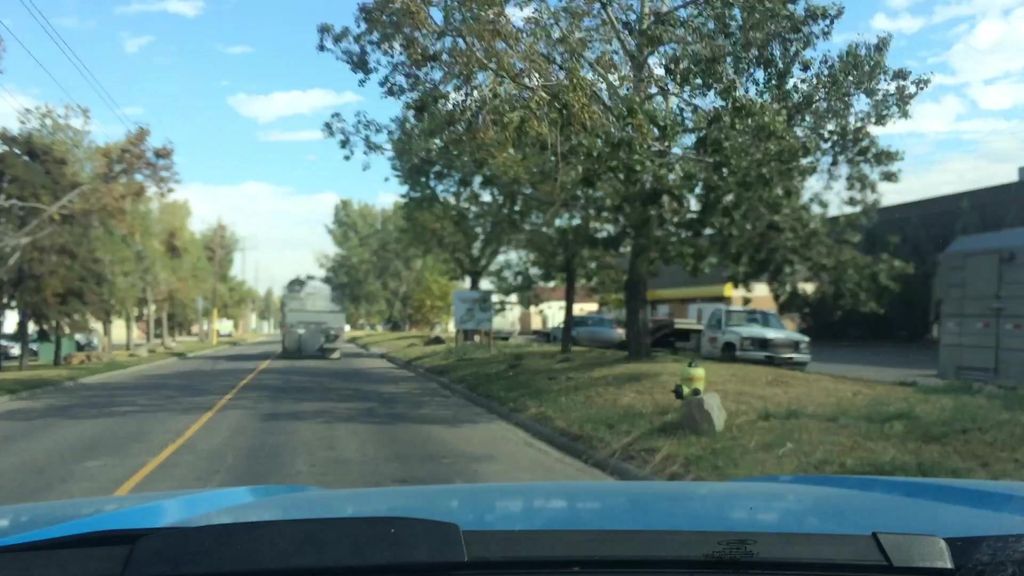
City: calgary